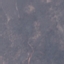
Land use / land cover class: HerbaceousVegetation